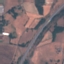
Land use / land cover: Highway